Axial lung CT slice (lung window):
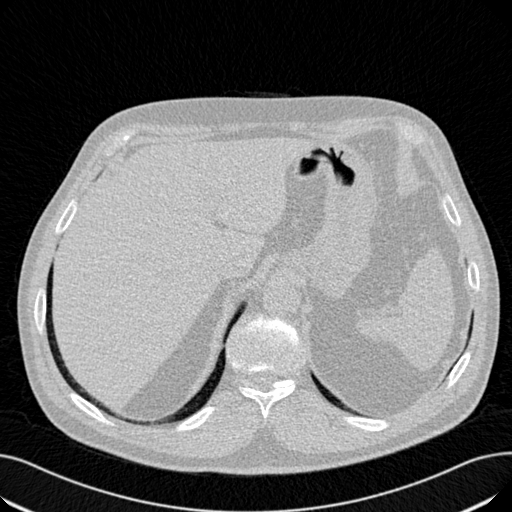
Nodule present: no